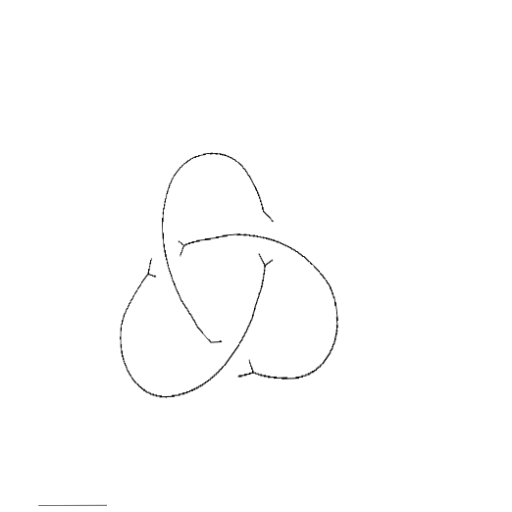
Crossing number: 3